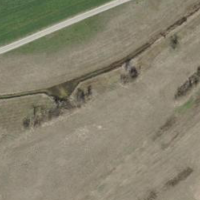
EUNIS habitat code: 23
Species observed at this site:
Colchicum autumnale